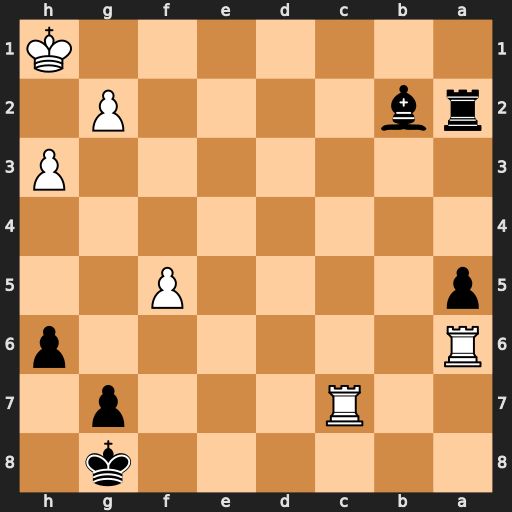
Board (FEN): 6k1/2R3p1/R6p/p4P2/8/7P/rb4P1/7K
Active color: b
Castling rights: -
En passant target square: -
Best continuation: Ra1+ Kh2 Be5+